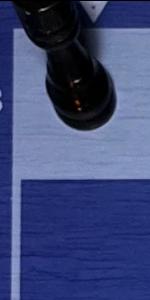
Label: Empty